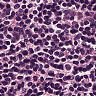
Metastatic tissue present: no